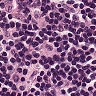
Metastatic tissue present: no